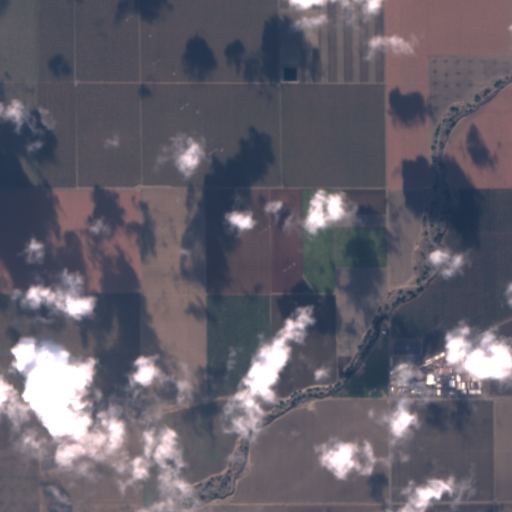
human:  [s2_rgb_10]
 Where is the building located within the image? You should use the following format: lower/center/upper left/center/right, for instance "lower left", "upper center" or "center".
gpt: The building is located in the lower right of the image.
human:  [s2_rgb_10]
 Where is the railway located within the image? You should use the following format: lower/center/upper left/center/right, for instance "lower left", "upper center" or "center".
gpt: The railway is located in the right of the image.
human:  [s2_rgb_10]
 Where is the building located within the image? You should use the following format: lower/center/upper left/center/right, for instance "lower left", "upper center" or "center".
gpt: The building is located in the lower right of the image.
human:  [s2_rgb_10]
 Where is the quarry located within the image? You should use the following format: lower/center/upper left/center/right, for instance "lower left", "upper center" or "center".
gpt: There is no quarry in the image.